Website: home-depot
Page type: delivery-shipping
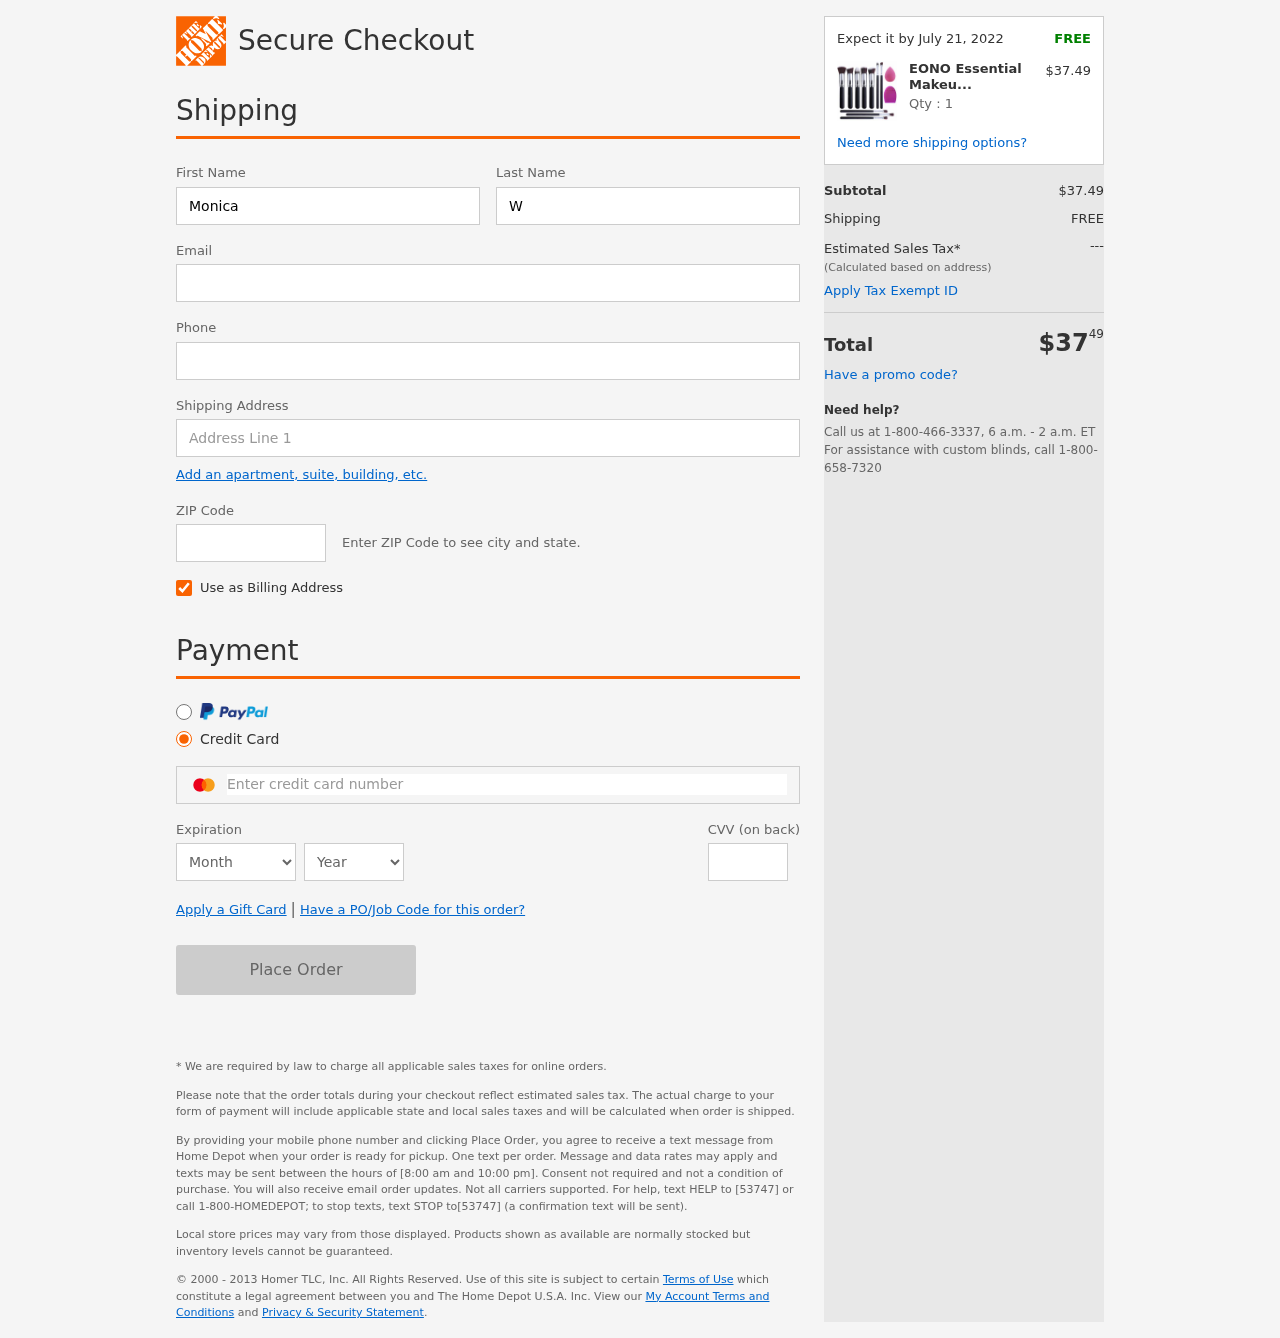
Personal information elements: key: PII_CARD_CVV
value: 560
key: PII_CARD_EXPIRY_MONTH
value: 03
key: PII_CARD_EXPIRY_YEAR
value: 29
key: PII_CARD_NUMBER
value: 2273 3361 8236 6132
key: PII_EMAIL
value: mwhite@hotmail.com
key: PII_FIRSTNAME
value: Monica
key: PII_LASTNAME
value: White
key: PII_PHONE
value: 3849790006
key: PII_POSTCODE
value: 60361
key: PII_STREET
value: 028 Yang Branch
Product elements: key: PRODUCT1_NAME
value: EONO Essential Makeup Brush Set Premium Synthetic Kabuki Foundation Face Powder Blush Eye Shadow Bru
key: PRODUCT1_PRICE
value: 37.49
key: PRODUCT1_QUANTITY
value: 1
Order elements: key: ORDER_DELIVERY_DATE
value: Expect it by July 21, 2022
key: ORDER_SUBTOTAL
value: $37.49
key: ORDER_SHIPPING_COST
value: FREE
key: ORDER_TOTAL
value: $3749